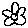
Label: flower